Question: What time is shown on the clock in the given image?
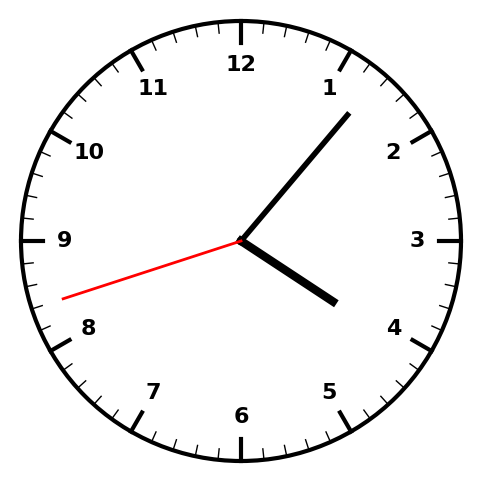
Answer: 04:06:42